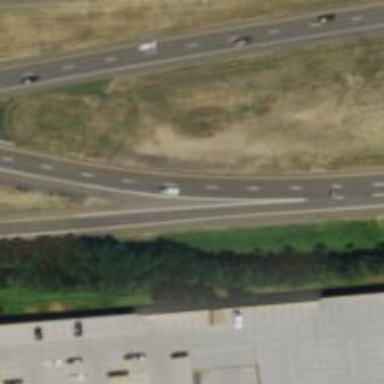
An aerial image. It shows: Asphalt motorway link.